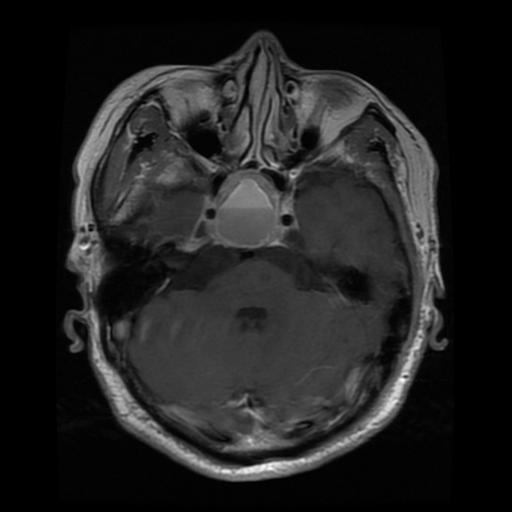
Label: pituitary